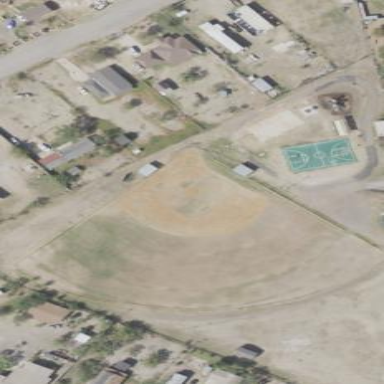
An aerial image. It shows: Baseball pitch for leisure land.